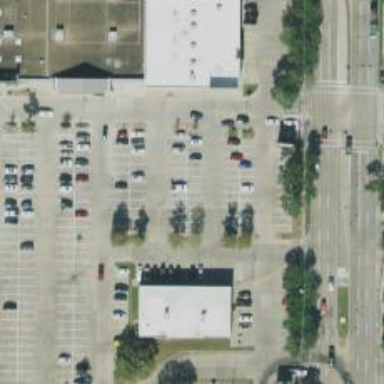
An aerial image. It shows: Parking space is available.